Question: I am showing adds at the bottom of my app, but in iOS 7, adds are showing up from the bottom, but in iOS 6 adds are showing at the bottom.

'''
-(void)showAdds
{
[bannerView removeFromSuperview];
if ((UI_USER_INTERFACE_IDIOM() == UIUserInterfaceIdiomPad))
{
// bannerView = [[GADBannerView alloc] initWithAdSize:kGADAdSizeBanner];
bannerView = [[GADBannerView alloc]
initWithFrame:CGRectMake(128.0,
670 ,
GAD_SIZE_728x90.width,
GAD_SIZE_728x90.height)];
bannerView.adUnitID = @"********";
}
else {
// Create a view of the standard size at the bottom of the screen.
// bannerView = [[GADBannerView alloc] initWithAdSize:kGADAdSizeBanner];
bannerView = [[GADBannerView alloc]
initWithFrame:CGRectMake(80,
250,
GAD_SIZE_320x50.width,
GAD_SIZE_320x50.height)];
bannerView.adUnitID = @"*******";
NSLog(@"ads");
}
bannerView.rootViewController = self;
[self.view addSubview:bannerView];
// Initiate a generic request to load it with an ad.
[bannerView loadRequest:[GADRequest request]];
}
'''
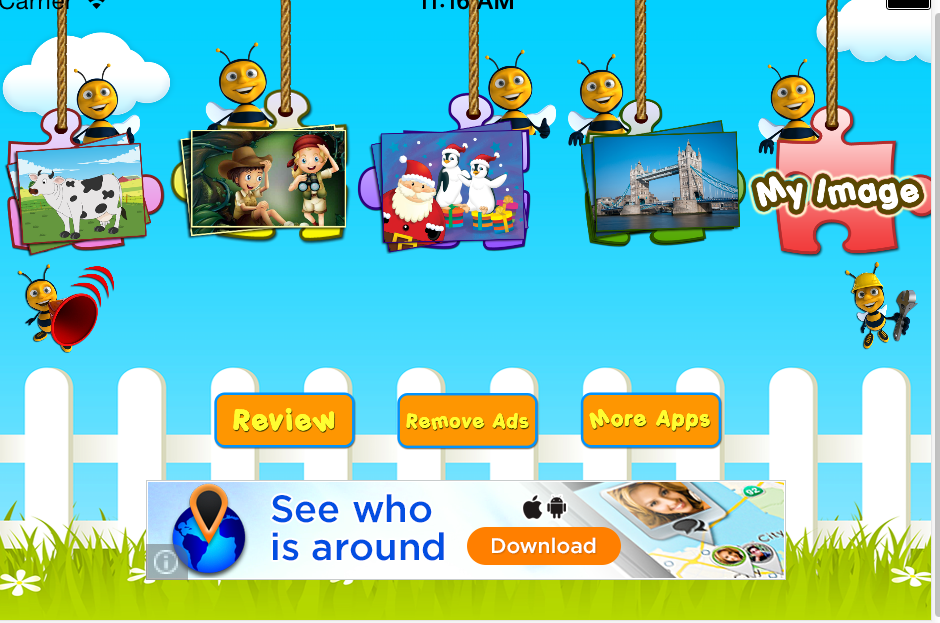
Answer: If you are doing it Programmatically Then you first need to set up the correct position of baneerview for iOS 6, then detect if its iOS 6 Or iOs 7 if its iOS 7 then its Y coordinate should be
You should add 20px because iOS 7 takes the status bar as inside the view controller.
Try this it should work.
According to your answer it should be
'''
if ([[[UIDevice currentDevice] systemVersion] integerValue] < 7)
{
bannerView = [[GADBannerView alloc]
initWithFrame:CGRectMake(128.0,
670 ,// Replace it with 650
GAD_SIZE_728x90.width,
GAD_SIZE_728x90.height)];
bannerView.adUnitID = @"********";
}
else
{
bannerView = [[GADBannerView alloc]
initWithFrame:CGRectMake(128.0,
690 ,// Replace it with 670 if upper value is replaced with 650
GAD_SIZE_728x90.width,
GAD_SIZE_728x90.height)];
bannerView.adUnitID = @"********";
}
'''